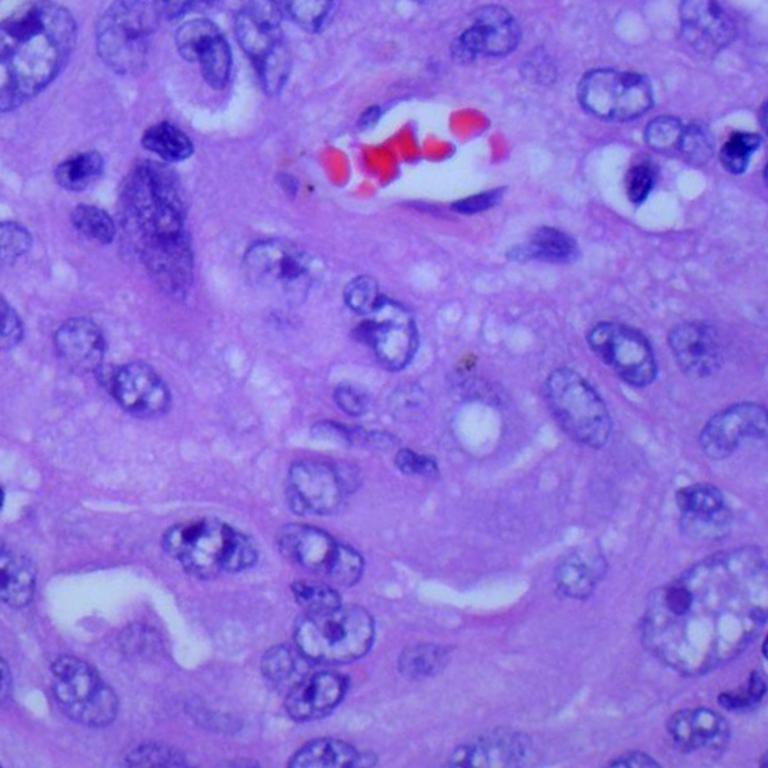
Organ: lung
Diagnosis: adenocarcinomas